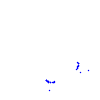
Particle: proton